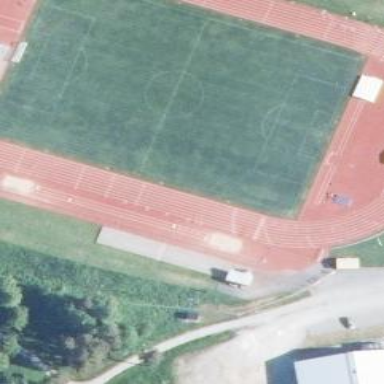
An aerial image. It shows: Athletics track located in leisure land area.